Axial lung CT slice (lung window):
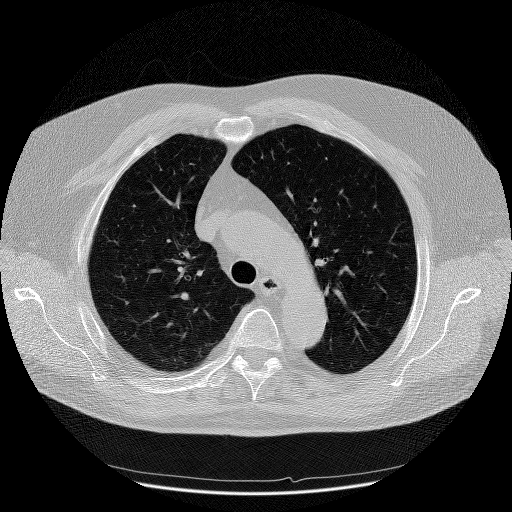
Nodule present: no